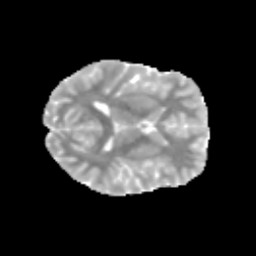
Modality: MD
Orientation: axial
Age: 13
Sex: male
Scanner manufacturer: siemens
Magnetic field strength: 3 T
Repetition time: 3.8 s
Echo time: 0.07 s